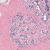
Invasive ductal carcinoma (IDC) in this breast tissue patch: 0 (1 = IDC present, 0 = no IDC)